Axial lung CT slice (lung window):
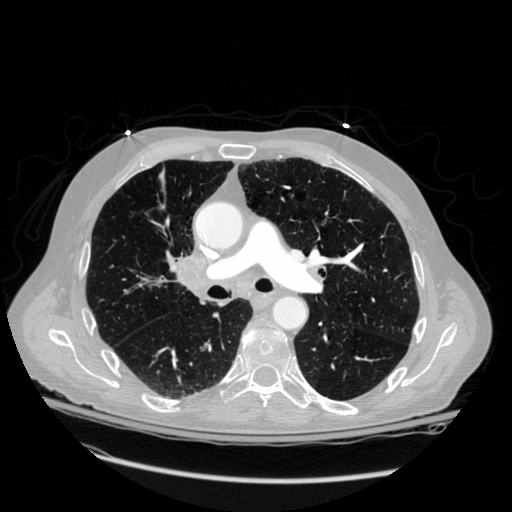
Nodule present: no